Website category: book
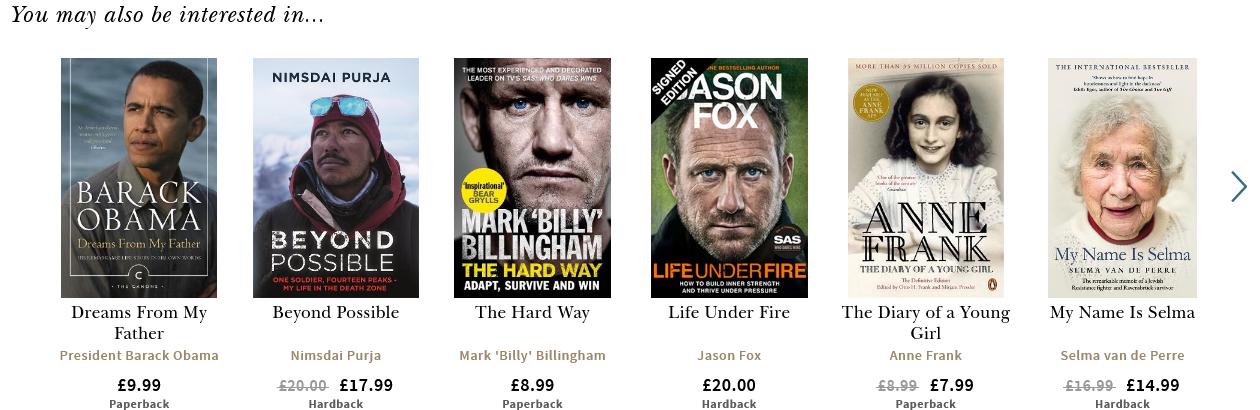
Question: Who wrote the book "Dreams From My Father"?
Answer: President Barack Obama

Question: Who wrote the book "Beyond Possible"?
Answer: Nimsdai Purja

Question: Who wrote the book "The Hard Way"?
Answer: Mark 'Billy' Billingham

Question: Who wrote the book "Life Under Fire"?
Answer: Jason Fox

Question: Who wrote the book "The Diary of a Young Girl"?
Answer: Anne Frank

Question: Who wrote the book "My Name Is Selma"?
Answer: Selma van de Perre

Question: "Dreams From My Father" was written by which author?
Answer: President Barack Obama

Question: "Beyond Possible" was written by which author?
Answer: Nimsdai Purja

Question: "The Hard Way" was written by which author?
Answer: Mark 'Billy' Billingham

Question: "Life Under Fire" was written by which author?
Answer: Jason Fox

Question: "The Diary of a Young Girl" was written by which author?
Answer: Anne Frank

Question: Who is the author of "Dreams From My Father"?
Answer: President Barack Obama

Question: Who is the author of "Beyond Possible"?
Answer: Nimsdai Purja

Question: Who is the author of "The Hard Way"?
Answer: Mark 'Billy' Billingham

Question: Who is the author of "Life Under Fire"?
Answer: Jason Fox

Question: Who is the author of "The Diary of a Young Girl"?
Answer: Anne Frank

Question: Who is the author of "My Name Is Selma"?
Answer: Selma van de Perre

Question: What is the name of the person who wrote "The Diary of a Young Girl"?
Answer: Anne Frank

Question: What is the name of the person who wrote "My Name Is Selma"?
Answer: Selma van de Perre

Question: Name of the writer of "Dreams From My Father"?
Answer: President Barack Obama

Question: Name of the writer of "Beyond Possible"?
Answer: Nimsdai Purja

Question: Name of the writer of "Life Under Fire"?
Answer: Jason Fox

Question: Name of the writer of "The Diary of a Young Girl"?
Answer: Anne Frank

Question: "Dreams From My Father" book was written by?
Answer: President Barack Obama

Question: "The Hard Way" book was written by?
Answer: Mark 'Billy' Billingham

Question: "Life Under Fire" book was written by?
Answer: Jason Fox

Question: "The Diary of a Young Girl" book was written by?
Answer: Anne Frank

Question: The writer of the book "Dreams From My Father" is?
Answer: President Barack Obama

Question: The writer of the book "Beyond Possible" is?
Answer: Nimsdai Purja

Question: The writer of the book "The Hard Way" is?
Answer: Mark 'Billy' Billingham

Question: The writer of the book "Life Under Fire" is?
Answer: Jason Fox

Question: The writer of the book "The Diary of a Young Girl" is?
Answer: Anne Frank

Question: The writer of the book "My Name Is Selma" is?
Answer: Selma van de Perre

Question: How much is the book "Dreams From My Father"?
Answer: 9.99

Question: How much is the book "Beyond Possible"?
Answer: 17.99

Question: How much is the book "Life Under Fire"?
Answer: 20.00

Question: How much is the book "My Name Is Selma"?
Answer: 14.99

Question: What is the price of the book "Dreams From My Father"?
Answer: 9.99

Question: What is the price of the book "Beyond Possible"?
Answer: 17.99

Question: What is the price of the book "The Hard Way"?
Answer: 8.99

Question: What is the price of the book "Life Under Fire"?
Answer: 20.00

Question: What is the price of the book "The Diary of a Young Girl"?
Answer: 7.99

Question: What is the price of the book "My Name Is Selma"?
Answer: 14.99

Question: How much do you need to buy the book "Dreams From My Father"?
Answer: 9.99

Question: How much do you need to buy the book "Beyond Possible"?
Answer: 17.99

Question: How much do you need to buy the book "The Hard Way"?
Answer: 8.99

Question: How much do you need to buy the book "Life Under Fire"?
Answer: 20.00

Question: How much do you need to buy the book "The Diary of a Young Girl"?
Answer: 7.99

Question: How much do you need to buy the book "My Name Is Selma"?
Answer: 14.99

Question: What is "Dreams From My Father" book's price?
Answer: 9.99

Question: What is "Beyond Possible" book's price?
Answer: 17.99

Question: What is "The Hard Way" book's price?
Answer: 8.99

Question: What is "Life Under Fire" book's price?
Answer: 20.00

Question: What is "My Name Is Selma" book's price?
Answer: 14.99

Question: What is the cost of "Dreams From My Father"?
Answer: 9.99

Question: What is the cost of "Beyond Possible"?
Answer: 17.99

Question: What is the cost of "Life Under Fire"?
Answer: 20.00

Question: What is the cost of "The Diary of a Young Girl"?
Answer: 7.99

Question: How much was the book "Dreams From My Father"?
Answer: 9.99

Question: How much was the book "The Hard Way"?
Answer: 8.99

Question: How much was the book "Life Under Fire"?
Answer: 20.00

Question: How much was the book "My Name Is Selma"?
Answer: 14.99

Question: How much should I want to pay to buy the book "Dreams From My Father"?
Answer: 9.99

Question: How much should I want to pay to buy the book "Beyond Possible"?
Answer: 17.99